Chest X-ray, AP view. Patient: 44 years old, sex M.
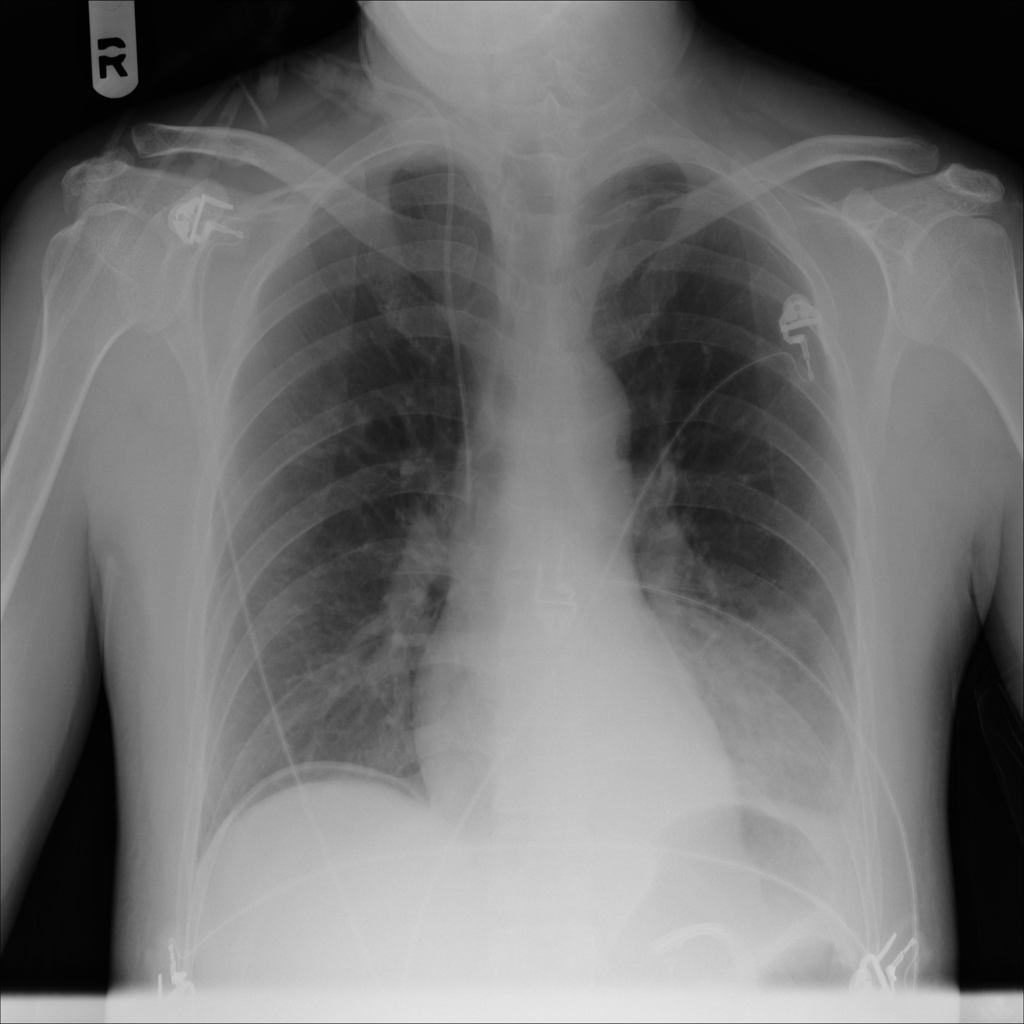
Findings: Infiltration, Pneumothorax